Question: Using Nodejs and Mikeal's Request to make this call. Doing everything the docs are saying to do <URL> including the grant_type=authorization_code but I still keep getting the same error. See screenshot for the exact variables and methods I'm passing.

Here's what the path looks like with grant_type explicitly set first
'''
/o/oauth2/token?grant_type=authorization_code&code=4%2F42sz3xxq4wGF9k9joYxRVop9mHi6.UpFaIUqZ_UQaaDn_6y0ZQNh869DgiwI&client_id=<PHONE>.apps.googleusercontent.com&client_secret=...&redirect_uri=...
'''
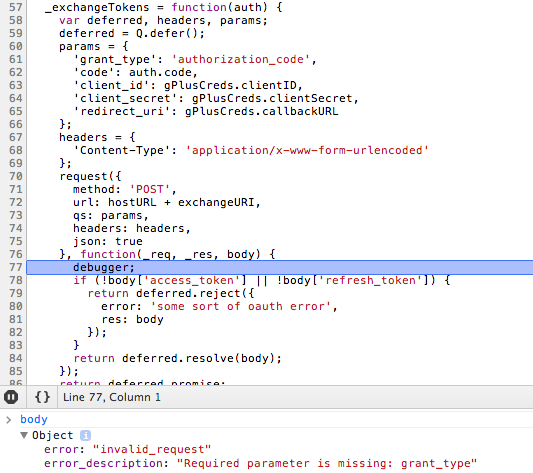
Answer: Turns out sending the redirect uri in the initial oauth request is needed for it to have something to match against when exchanging the tokens.
Posted my answer here explaining how I ended having to build my own oauth user flow with a popup (instead of redirecting the user in the main app) <URL>